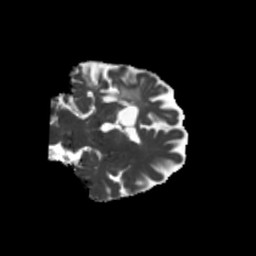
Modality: MD
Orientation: coronal
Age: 53
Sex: female
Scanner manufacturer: siemens
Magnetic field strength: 3 T
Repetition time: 5.25 s
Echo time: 0.08 s